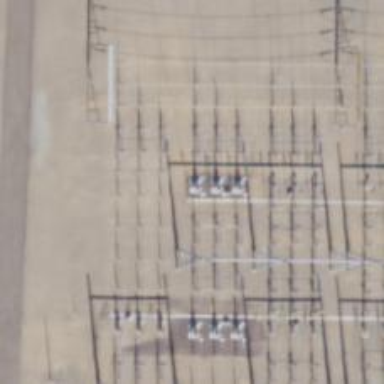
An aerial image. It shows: Switch used for power control.